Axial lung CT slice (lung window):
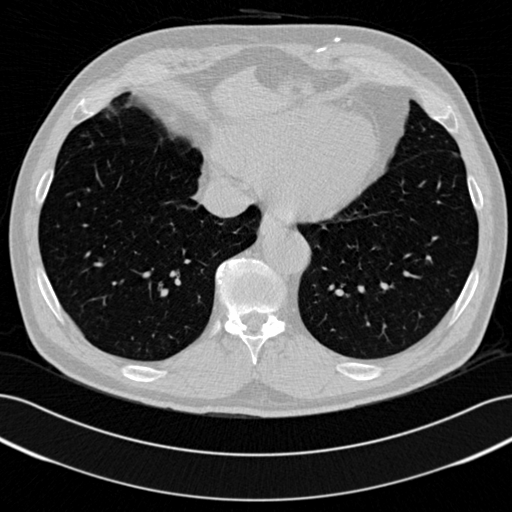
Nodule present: no